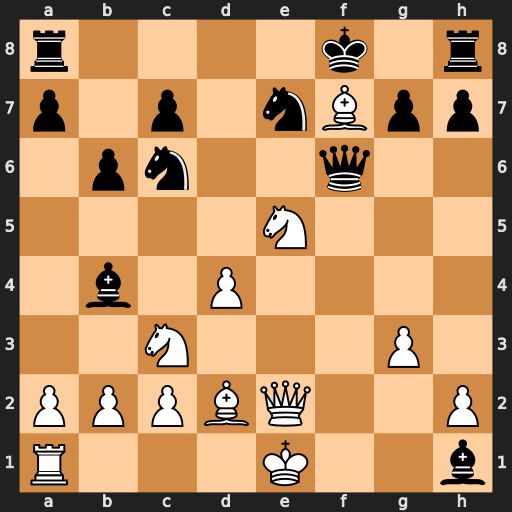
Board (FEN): r4k1r/p1p1nBpp/1pn2q2/4N3/1b1P4/2N3P1/PPPBQ2P/R3K2b
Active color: w
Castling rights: Q
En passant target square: -
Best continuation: Nd7+ Kxf7 Nxf6